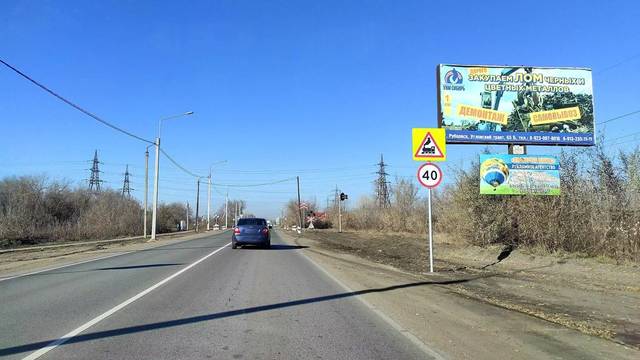
Region: Russia
Coordinates: 51.498, 81.186